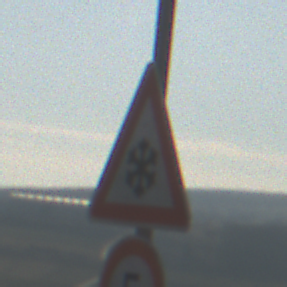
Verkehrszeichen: SchneeOderEisglaette
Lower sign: Geschwindigkeit5
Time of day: MorningAfternoon
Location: Outdoor (Nature)
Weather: PartlyCloudy
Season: NotSpecified
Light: Natural